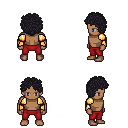
a pixel art fantasy rpg character, male body template, human, dark skin, gold arm armor, red pants, raven curly afro hairstyle, four views (front, back, left, right), 2x2 character sprite sheet, small pixel art, hard edges, no anti-aliasing